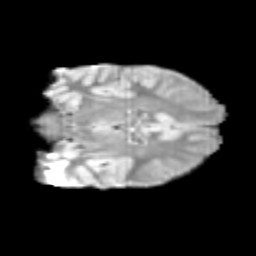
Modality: T2w
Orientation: coronal
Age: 10
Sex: male
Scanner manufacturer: siemens
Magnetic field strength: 3 T
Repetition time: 3.8 s
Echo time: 0.07 s